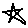
Label: star